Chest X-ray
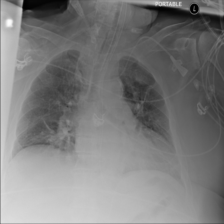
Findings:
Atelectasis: positive
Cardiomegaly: negative
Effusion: negative
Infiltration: negative
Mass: negative
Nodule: negative
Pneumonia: negative
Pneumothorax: negative
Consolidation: negative
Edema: negative
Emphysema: negative
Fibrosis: negative
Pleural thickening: negative
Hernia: negative